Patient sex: M
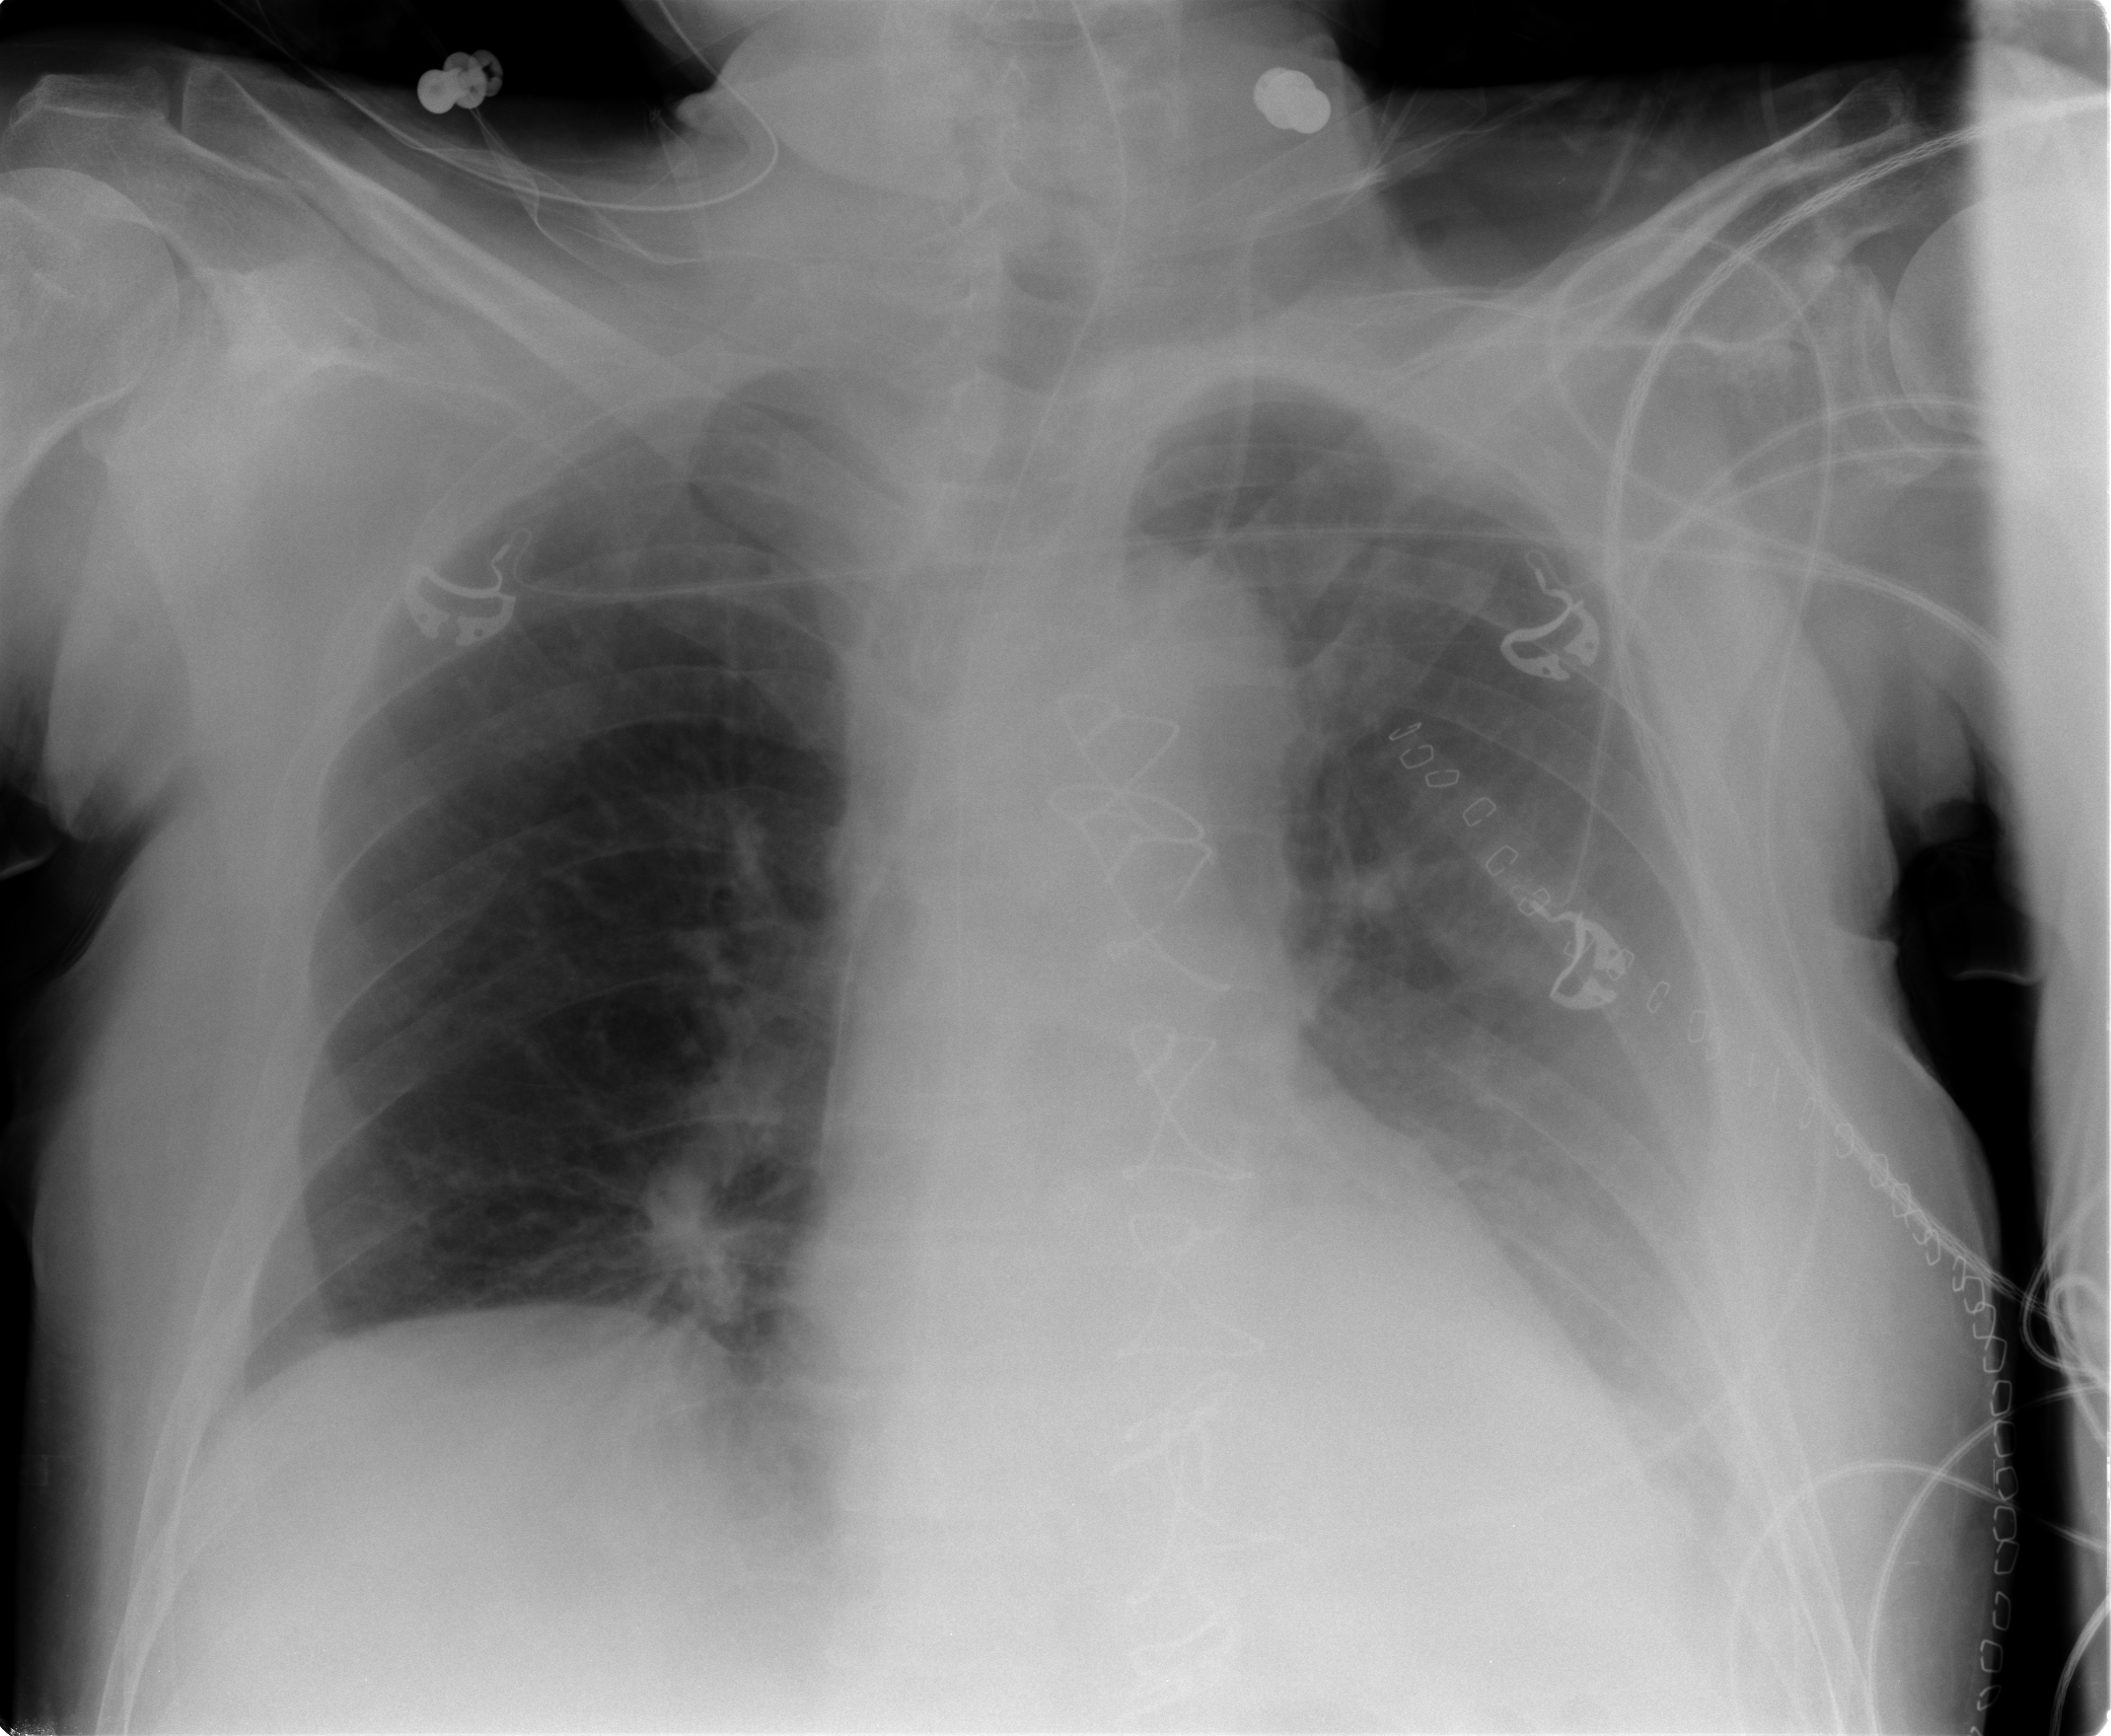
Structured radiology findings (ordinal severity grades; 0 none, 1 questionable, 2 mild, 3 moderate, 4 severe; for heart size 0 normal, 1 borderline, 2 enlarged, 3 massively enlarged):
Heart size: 0
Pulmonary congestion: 0
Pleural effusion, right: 0
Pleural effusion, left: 2
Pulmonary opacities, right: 0
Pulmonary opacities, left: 0
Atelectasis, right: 0
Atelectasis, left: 2